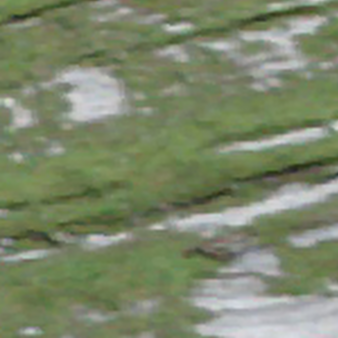
Label: other